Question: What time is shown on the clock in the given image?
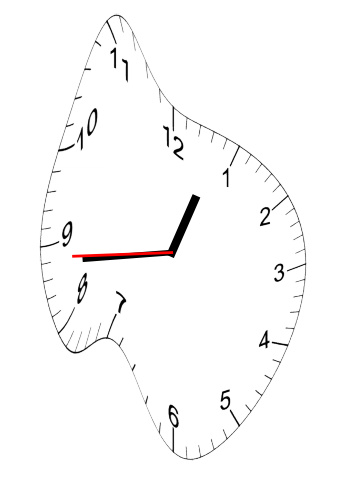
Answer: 12:43:44